Brain MRI, t1w sequence, axial 2D slice.
Patient: age 29, sex F, weight 95 kg, height 1.95 m
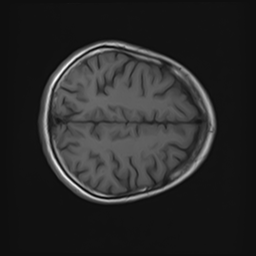